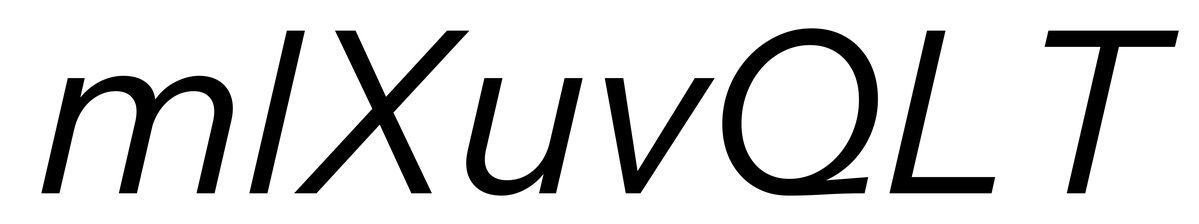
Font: InstrumentSans-Italic_Italic